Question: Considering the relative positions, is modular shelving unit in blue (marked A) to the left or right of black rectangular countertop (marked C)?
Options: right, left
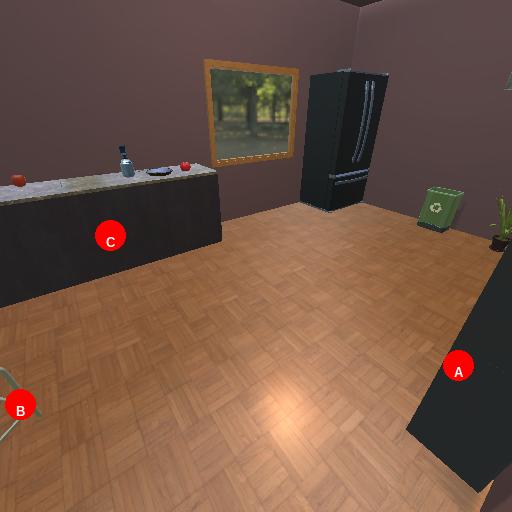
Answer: right